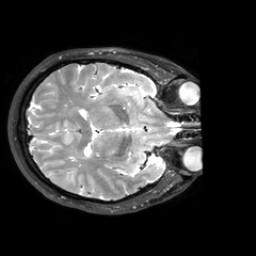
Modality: T2w
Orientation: axial
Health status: healthy
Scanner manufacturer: philips
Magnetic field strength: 3 T
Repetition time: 2.5 s
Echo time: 0.1831 s